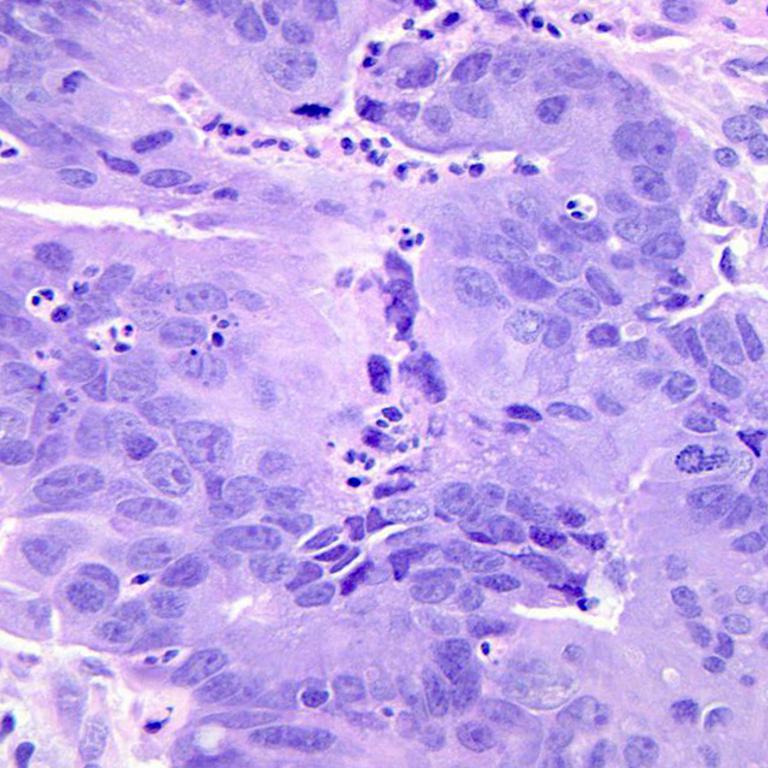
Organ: colon
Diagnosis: adenocarcinomas